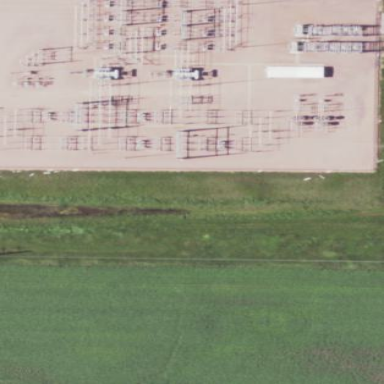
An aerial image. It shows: Outdoor power substation at the transmission level.